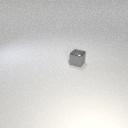
small gray metal cube